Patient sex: M
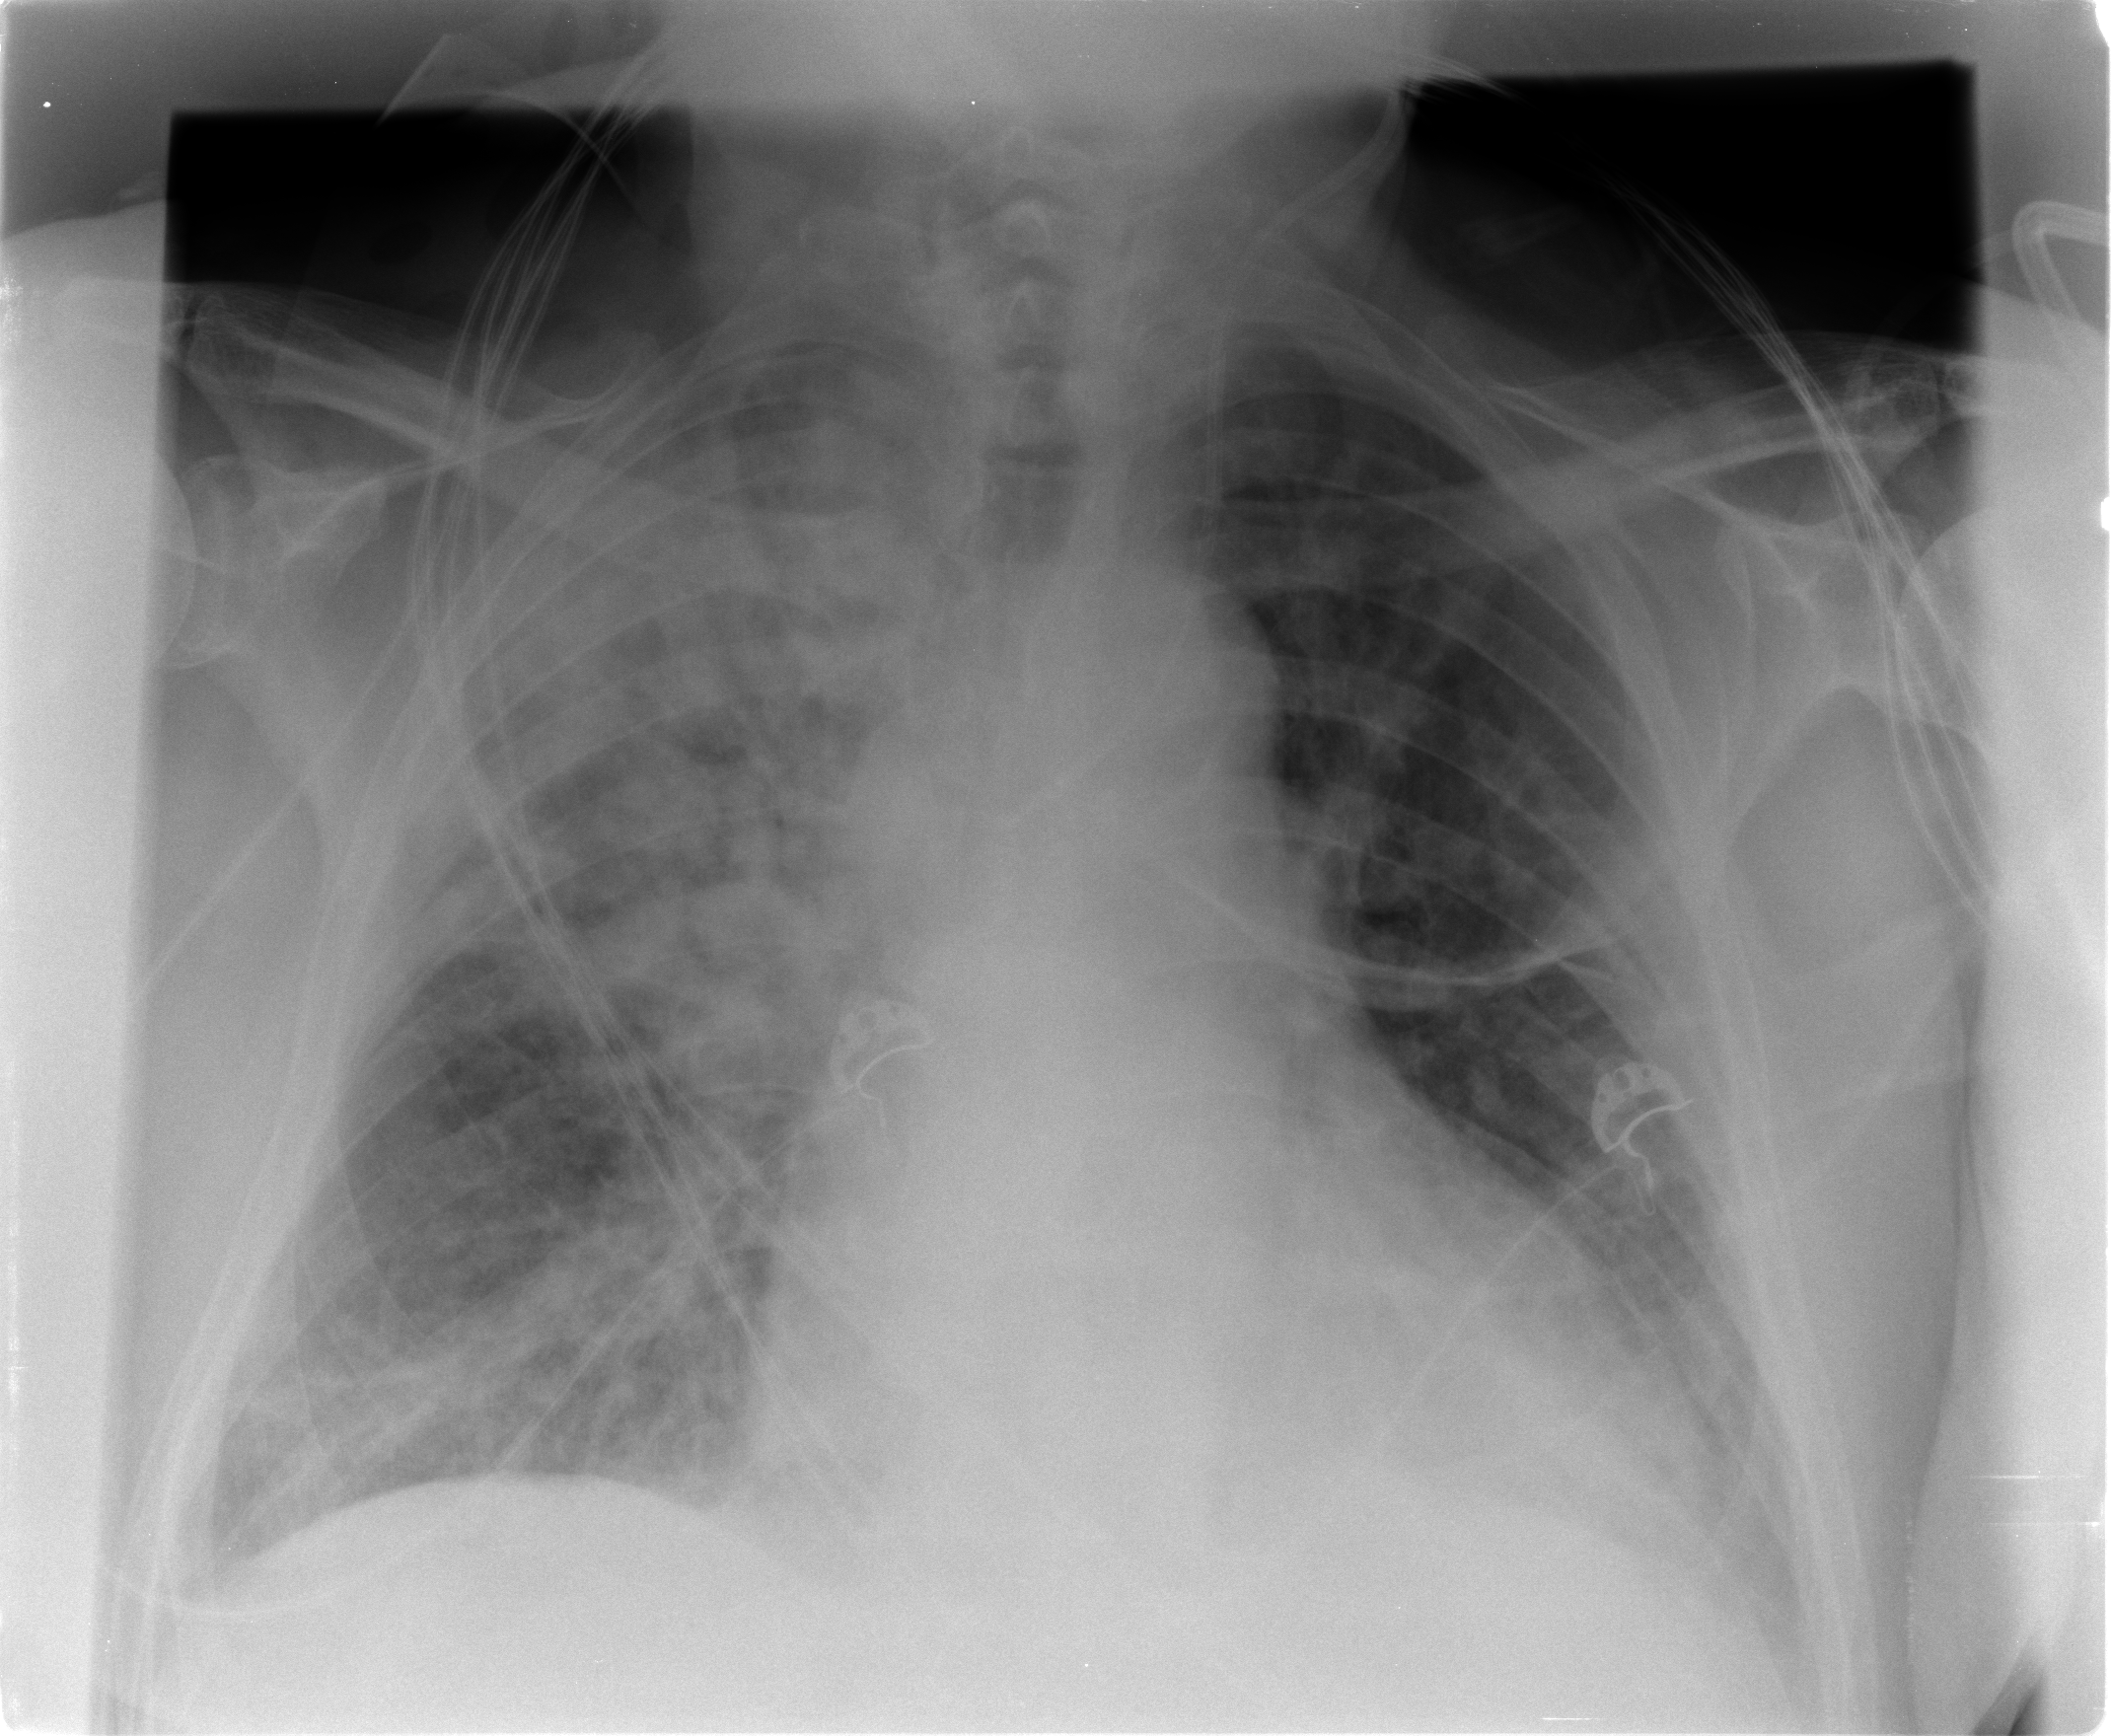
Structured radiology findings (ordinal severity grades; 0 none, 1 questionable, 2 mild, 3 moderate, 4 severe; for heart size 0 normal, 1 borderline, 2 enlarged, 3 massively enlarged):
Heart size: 2
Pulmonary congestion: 2
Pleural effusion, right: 2
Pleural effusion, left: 0
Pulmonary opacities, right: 3
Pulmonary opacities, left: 2
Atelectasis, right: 3
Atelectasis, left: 2